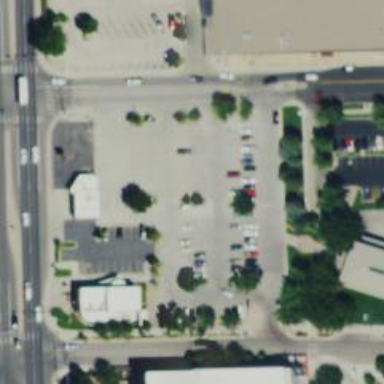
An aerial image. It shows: Parking space.